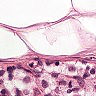
Metastatic tissue present: no